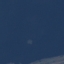
Land use / land cover: SeaLake